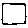
Label: square